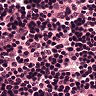
Metastatic tissue present: no